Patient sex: F
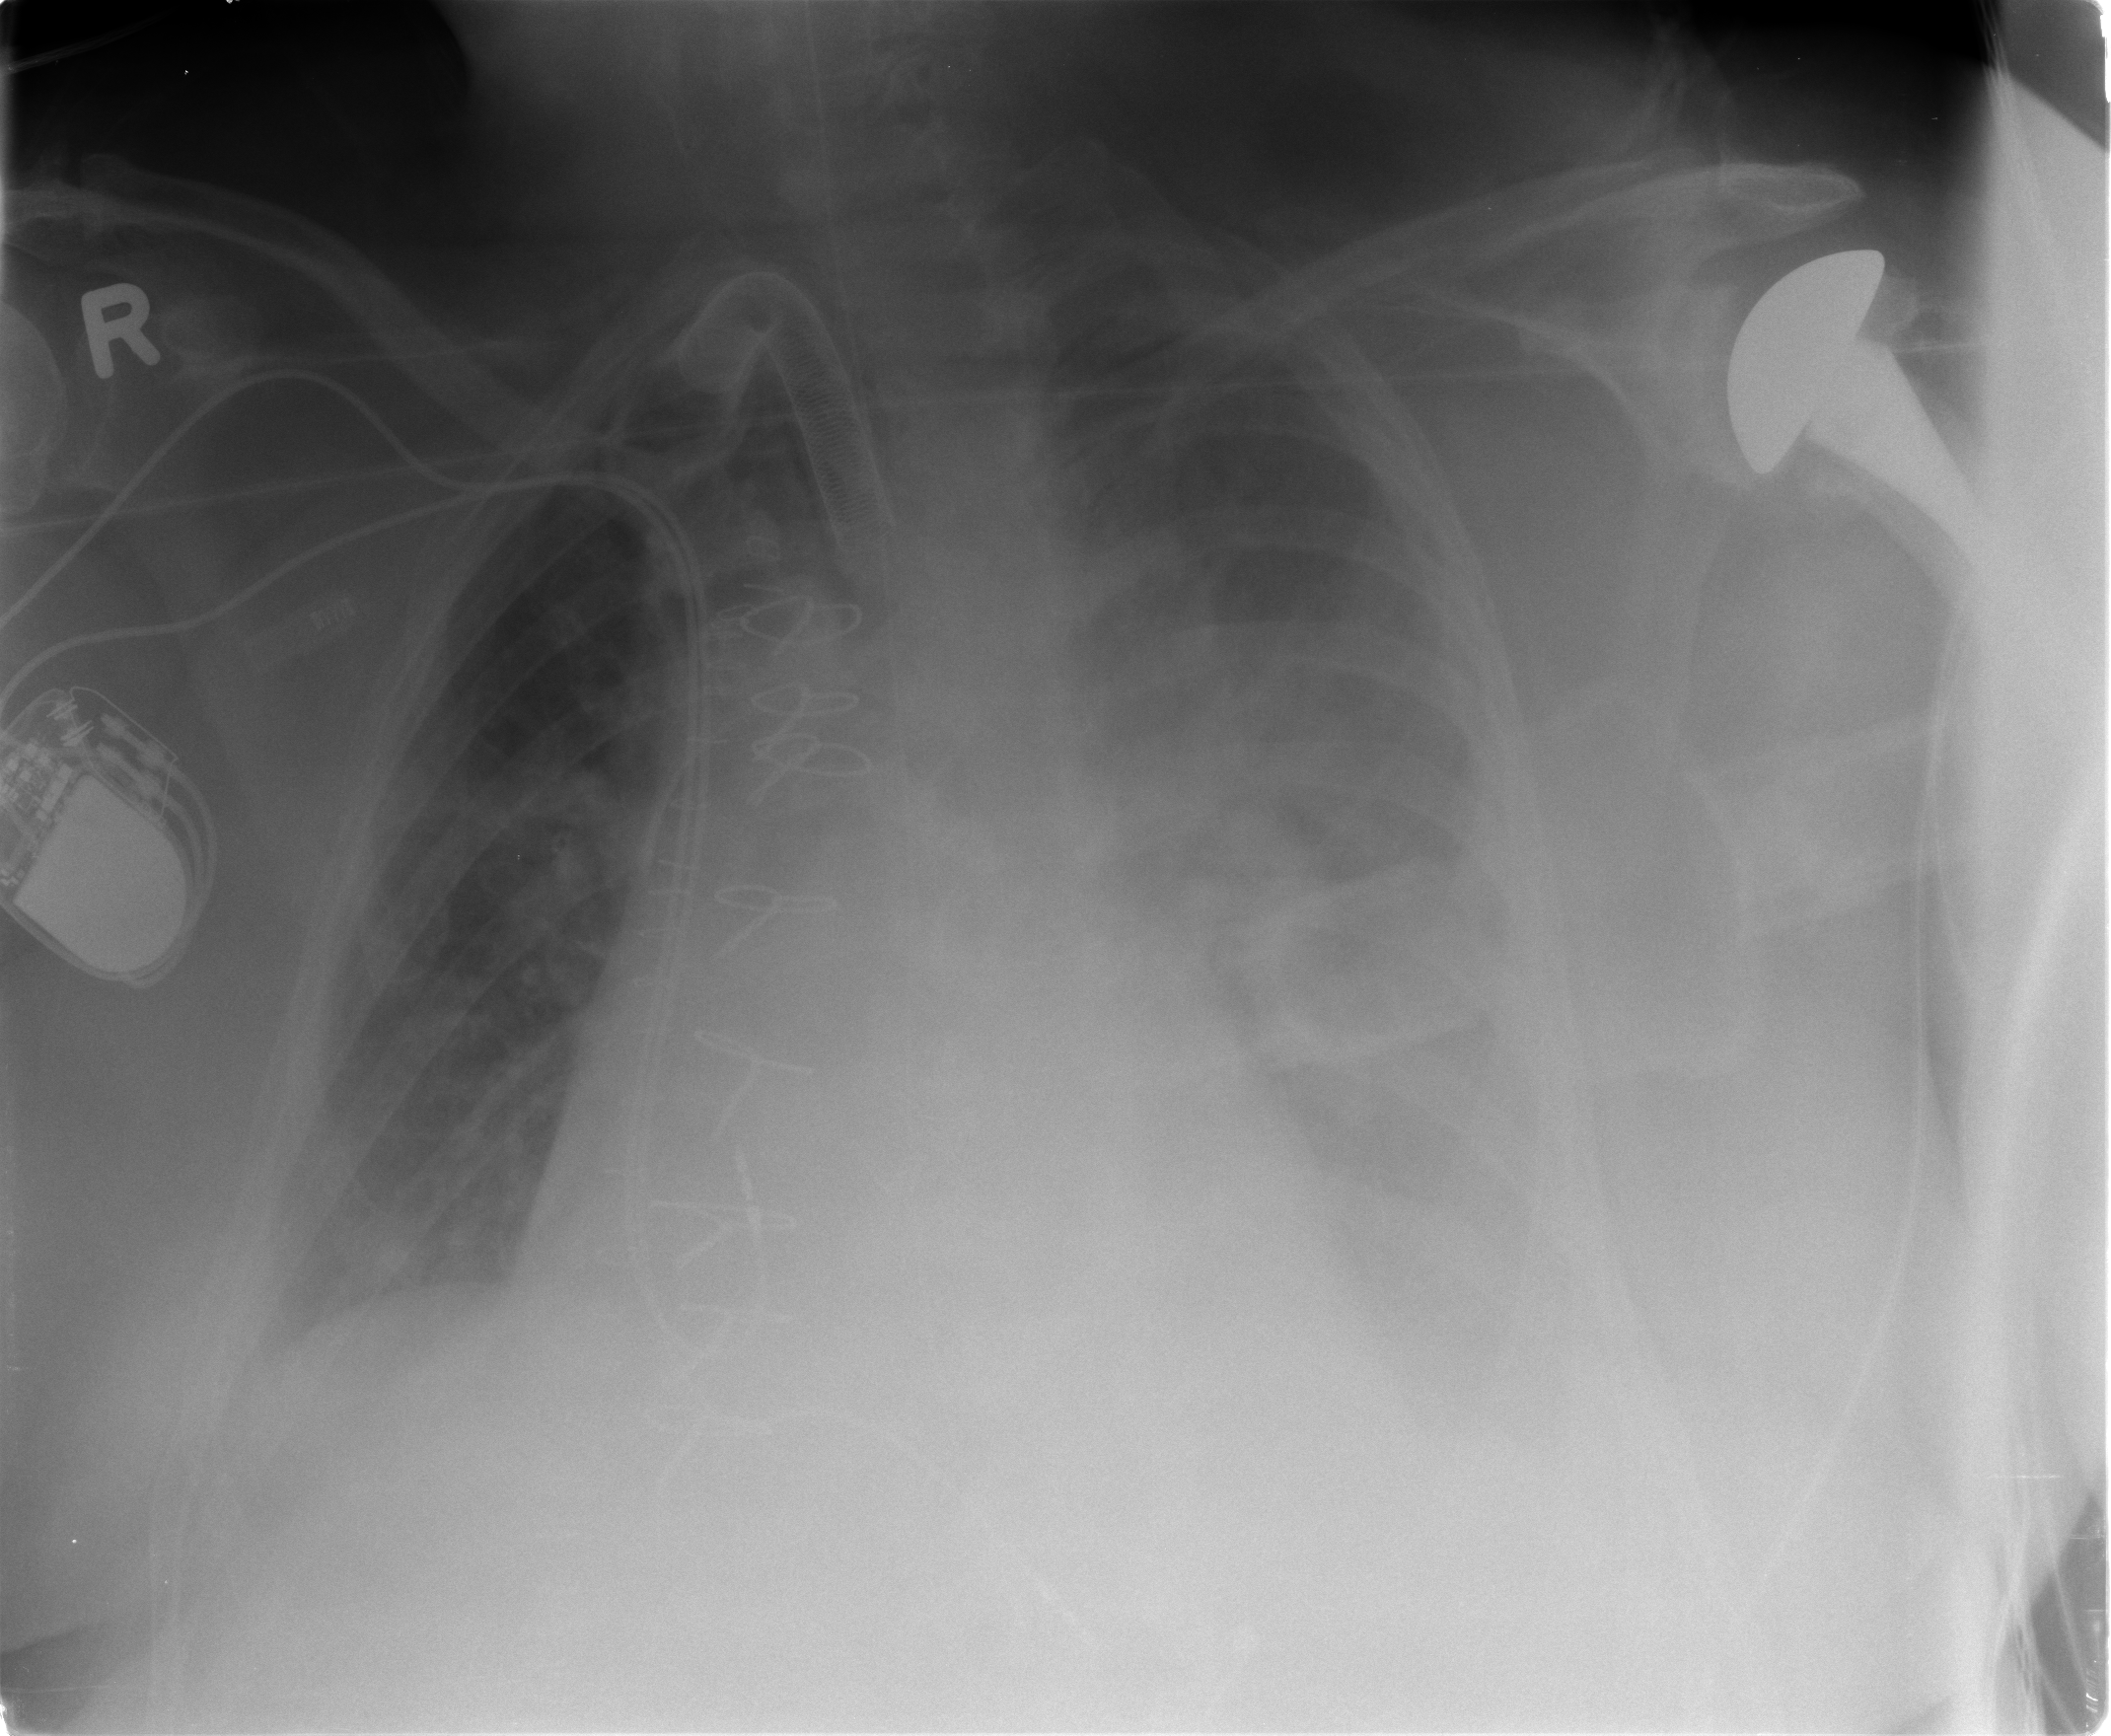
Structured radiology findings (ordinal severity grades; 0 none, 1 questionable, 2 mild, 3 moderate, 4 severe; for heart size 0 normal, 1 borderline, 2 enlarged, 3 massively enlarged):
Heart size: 2
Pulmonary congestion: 2
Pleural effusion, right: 1
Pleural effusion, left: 2
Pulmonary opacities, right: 2
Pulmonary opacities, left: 0
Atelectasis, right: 2
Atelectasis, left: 2